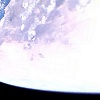
Label: sunburn